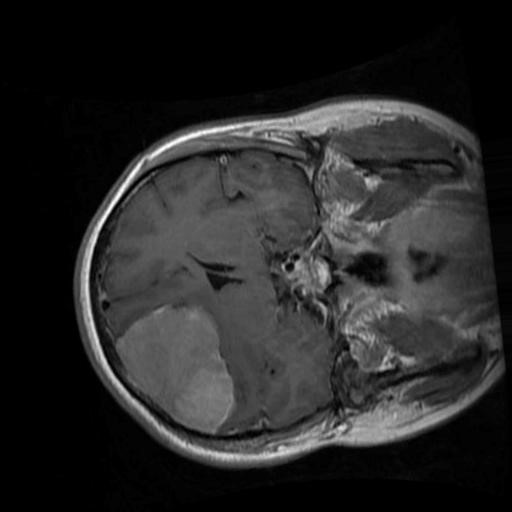
Label: brain_menin